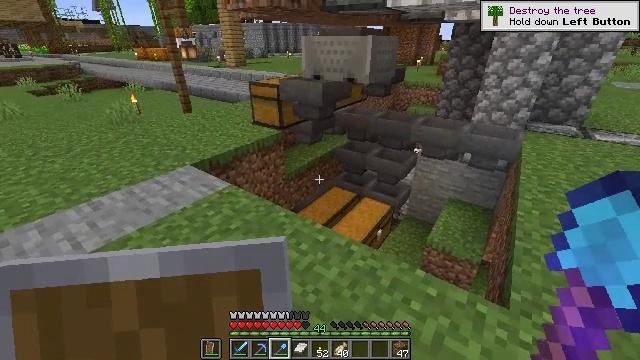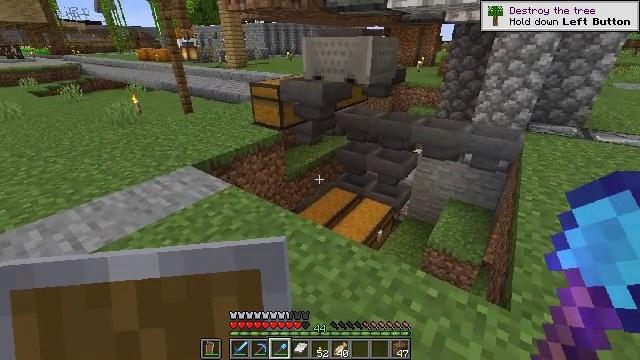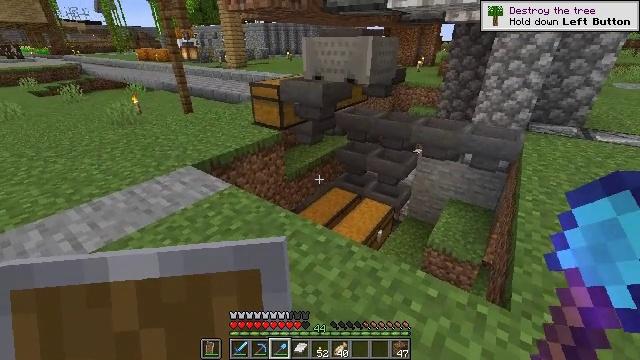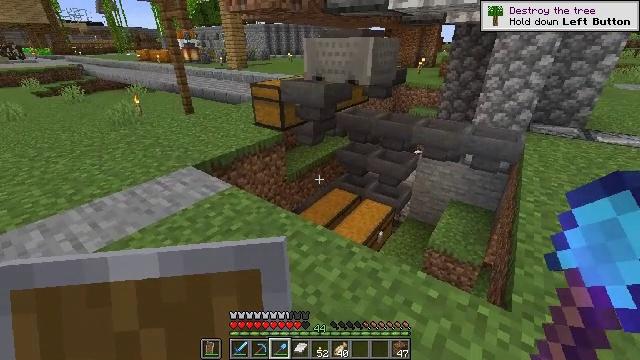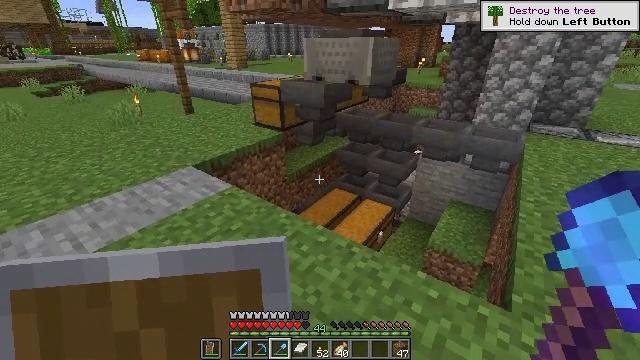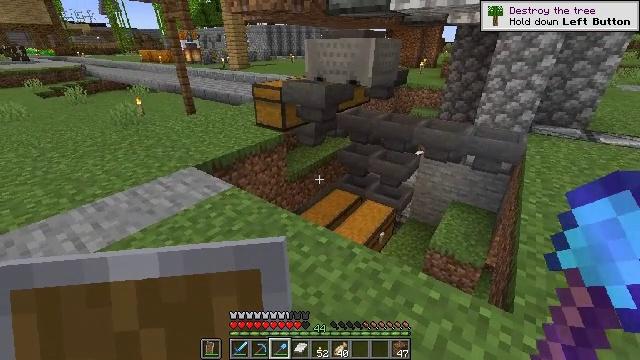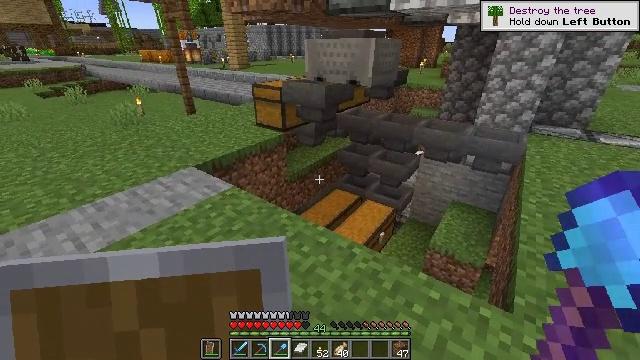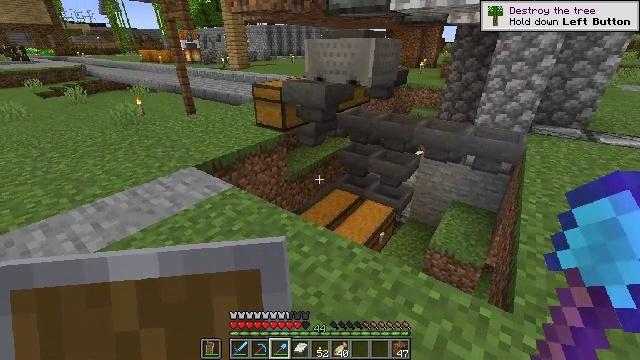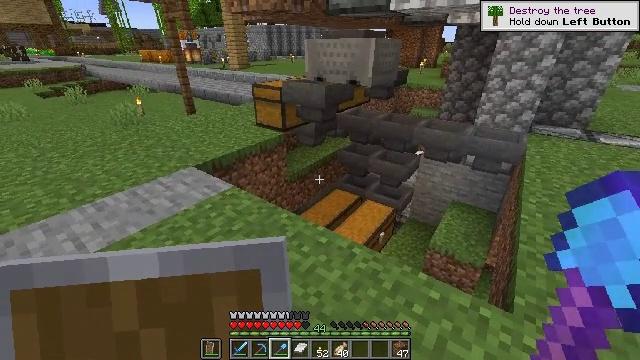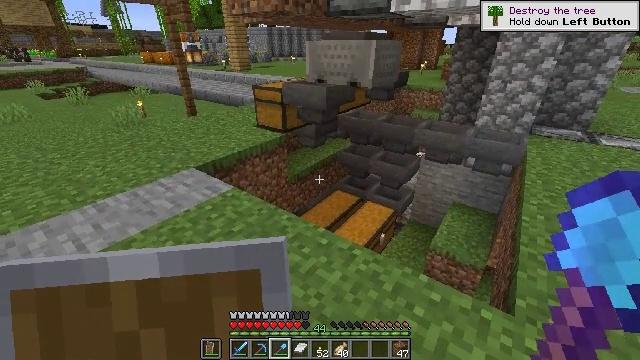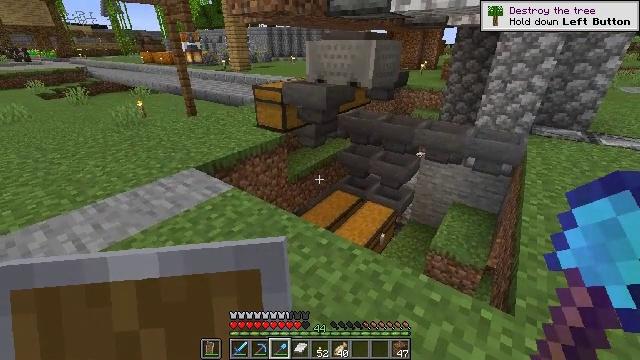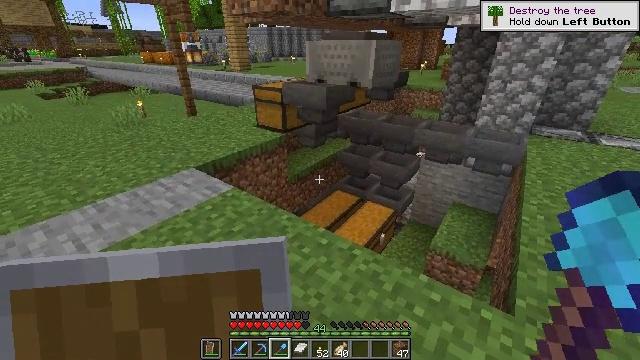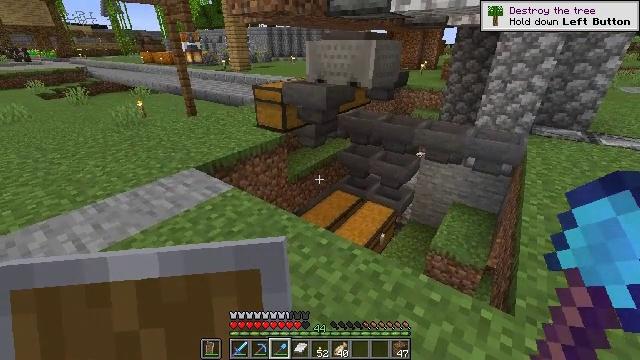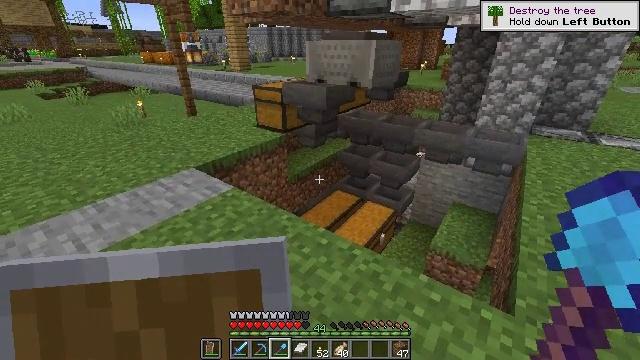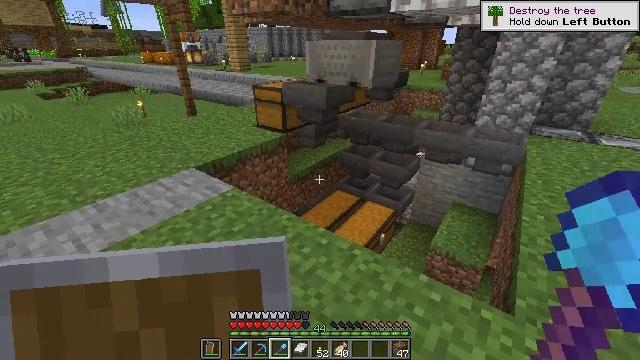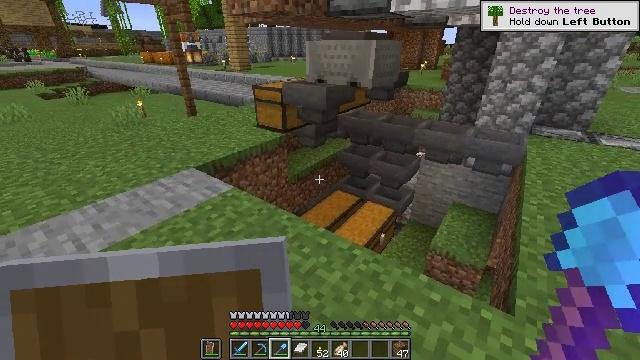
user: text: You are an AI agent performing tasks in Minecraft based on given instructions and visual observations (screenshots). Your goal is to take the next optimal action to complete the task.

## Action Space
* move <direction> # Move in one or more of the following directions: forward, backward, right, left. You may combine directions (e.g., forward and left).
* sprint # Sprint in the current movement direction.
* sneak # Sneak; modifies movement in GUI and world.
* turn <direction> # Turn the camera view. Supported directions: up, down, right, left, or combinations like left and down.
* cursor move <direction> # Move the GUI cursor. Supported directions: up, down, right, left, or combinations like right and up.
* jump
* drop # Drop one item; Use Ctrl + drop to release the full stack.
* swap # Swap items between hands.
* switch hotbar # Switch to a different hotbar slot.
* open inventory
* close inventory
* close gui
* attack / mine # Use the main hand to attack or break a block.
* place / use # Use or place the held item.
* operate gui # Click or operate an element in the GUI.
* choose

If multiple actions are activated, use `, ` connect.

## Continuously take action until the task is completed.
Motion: motion action
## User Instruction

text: Attack the observer device.
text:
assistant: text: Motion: no_op
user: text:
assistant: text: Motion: no_op
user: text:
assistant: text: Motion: no_op
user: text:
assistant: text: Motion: no_op
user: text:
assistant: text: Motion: no_op
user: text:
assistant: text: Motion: no_op
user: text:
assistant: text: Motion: no_op
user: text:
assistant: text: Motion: no_op
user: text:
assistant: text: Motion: no_op
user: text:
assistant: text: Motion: no_op
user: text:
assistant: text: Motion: no_op
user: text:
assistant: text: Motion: no_op
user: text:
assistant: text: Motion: no_op
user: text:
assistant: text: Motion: no_op
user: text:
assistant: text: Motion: no_op
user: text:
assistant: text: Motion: no_op
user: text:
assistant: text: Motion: turn left
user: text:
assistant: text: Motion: turn left and up
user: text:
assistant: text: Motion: no_op
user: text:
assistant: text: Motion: turn right
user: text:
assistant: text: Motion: turn down
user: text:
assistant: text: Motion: no_op
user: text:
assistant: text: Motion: no_op
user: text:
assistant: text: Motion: no_op
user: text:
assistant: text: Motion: no_op
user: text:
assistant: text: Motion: no_op
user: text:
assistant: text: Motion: no_op
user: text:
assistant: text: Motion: no_op
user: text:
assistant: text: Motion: no_op
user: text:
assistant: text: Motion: no_op